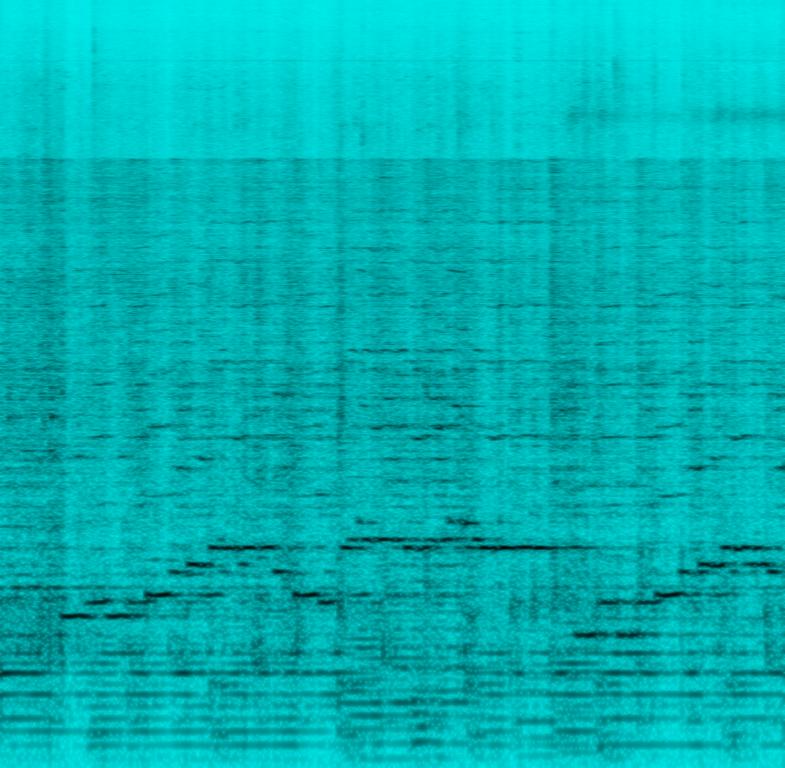
The low quality recording features a live performance and it consists of groovy strings chords, addictive strings melody, breathy flute melody, simple bass and wooden percussive elements. It is a bit noisy, roomy, mono, but still addictive and soulful.